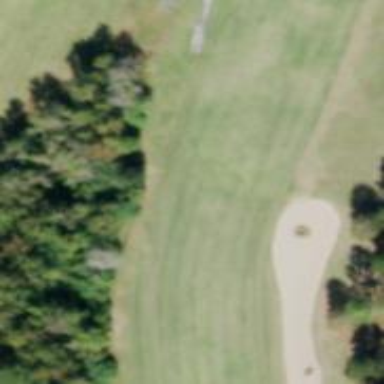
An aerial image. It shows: Golf hole.